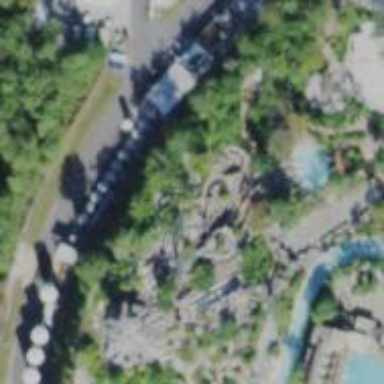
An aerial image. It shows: Tourism attraction featuring water slide.